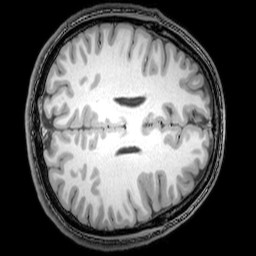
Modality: T1w
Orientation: axial
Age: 24
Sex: male
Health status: healthy
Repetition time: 0.081 s
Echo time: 0.037 s